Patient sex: M
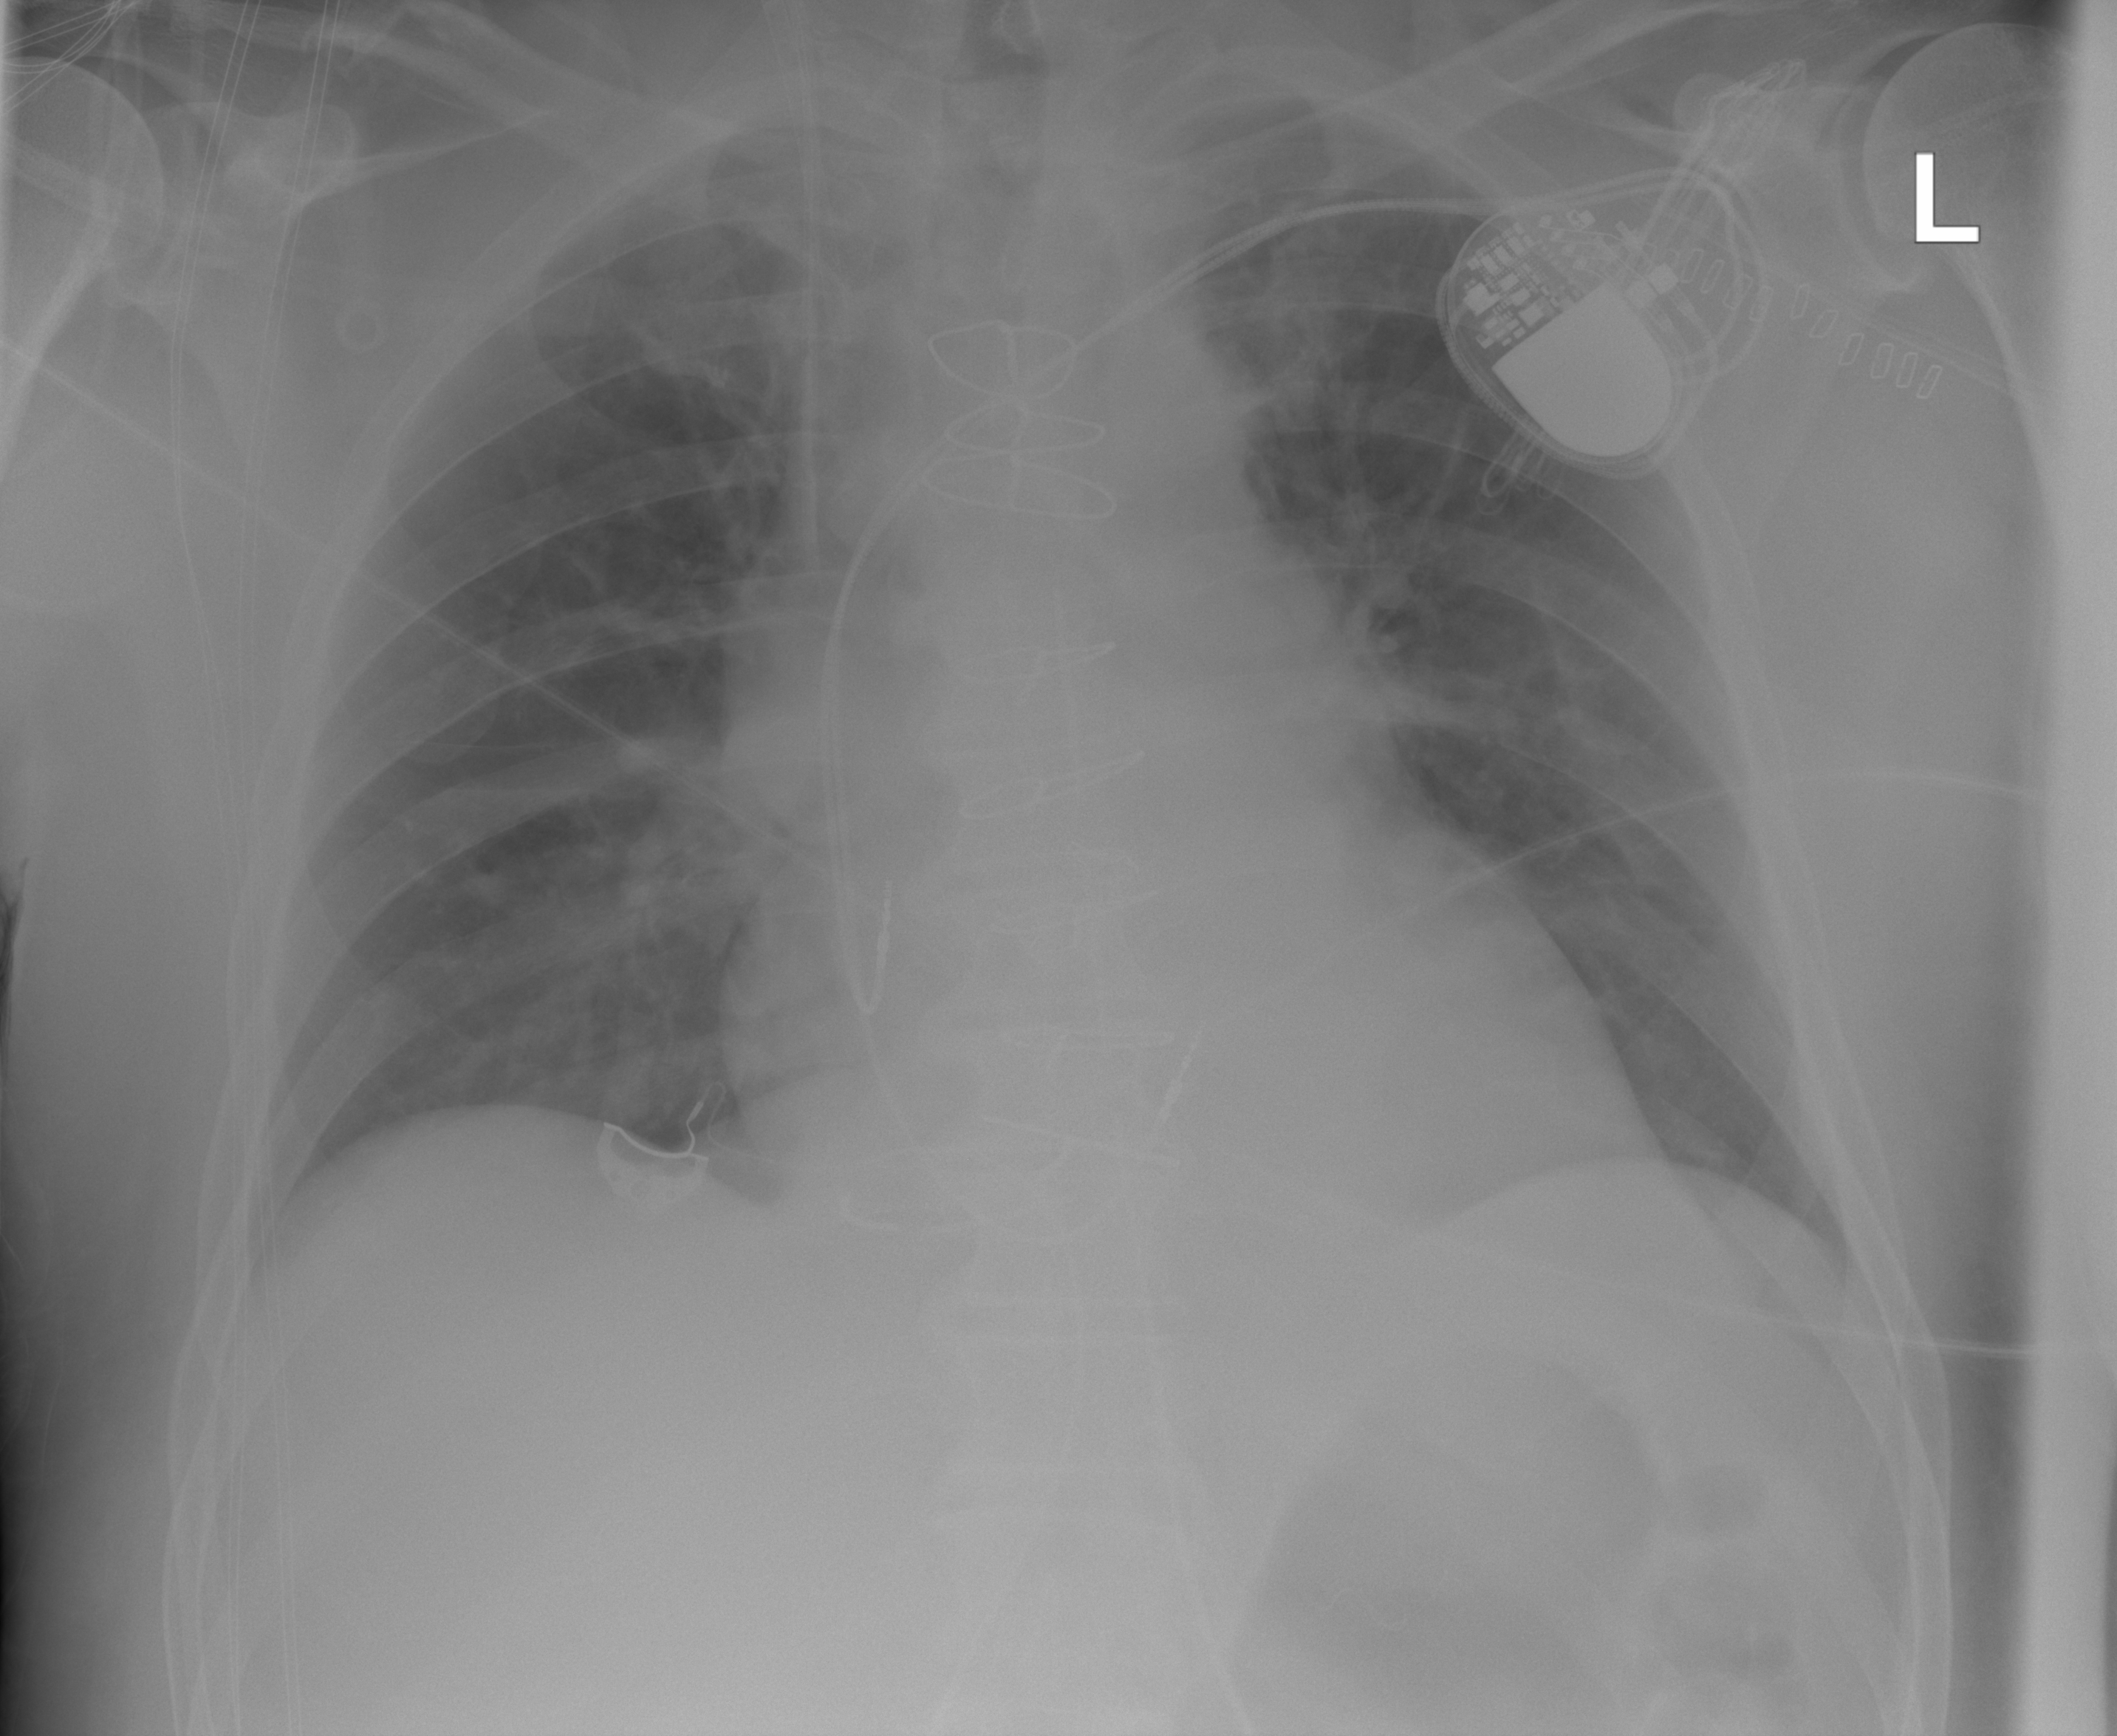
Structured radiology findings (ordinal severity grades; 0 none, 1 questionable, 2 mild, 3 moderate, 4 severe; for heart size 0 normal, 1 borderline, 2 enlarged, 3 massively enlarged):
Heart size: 1
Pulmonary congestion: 0
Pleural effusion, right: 0
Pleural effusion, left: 0
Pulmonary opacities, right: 0
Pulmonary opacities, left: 0
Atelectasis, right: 2
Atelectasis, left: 2